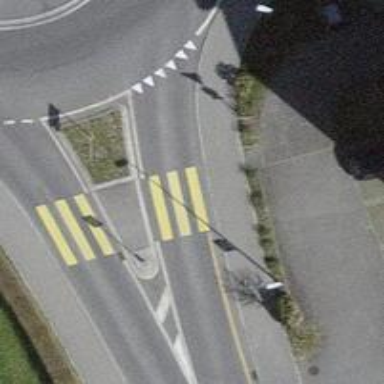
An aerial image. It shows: Footway with zebra crossing.